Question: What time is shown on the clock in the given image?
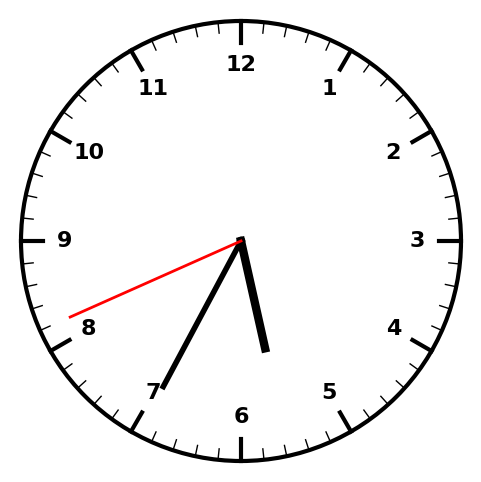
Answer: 05:34:41